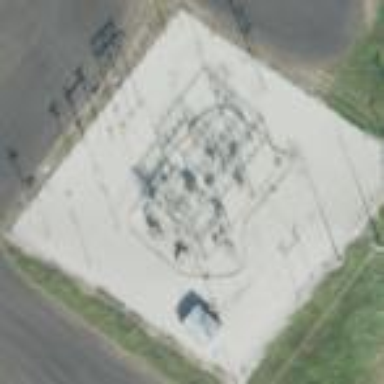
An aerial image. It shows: Distribution substation surrounded by fence.